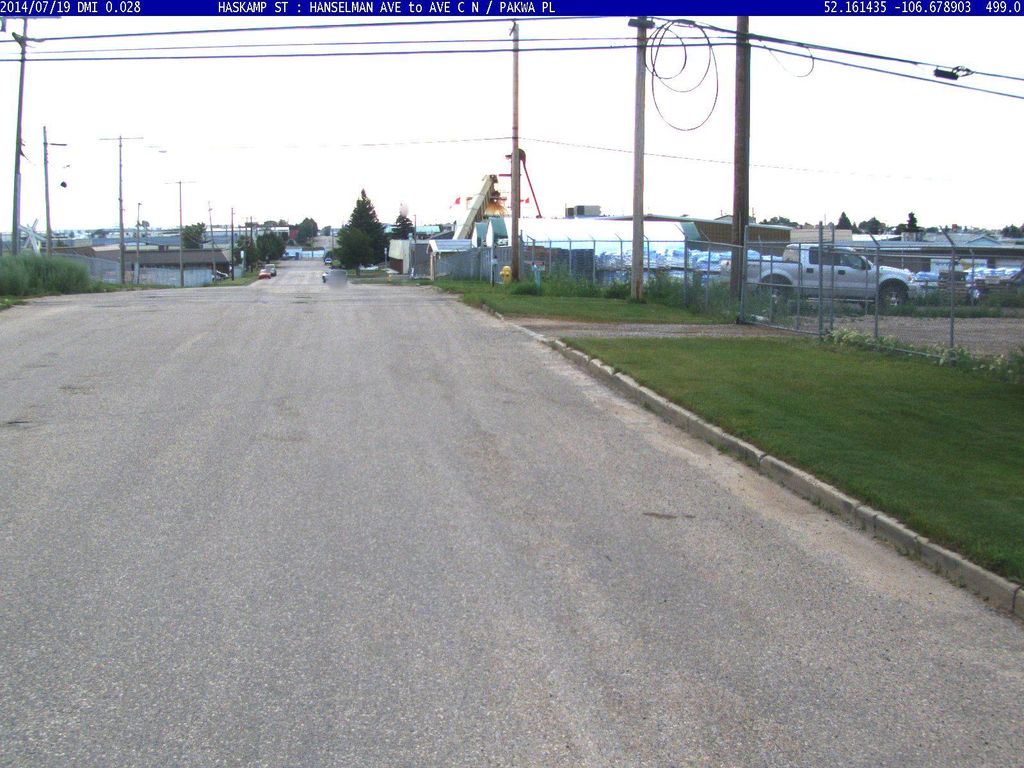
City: saskatoon